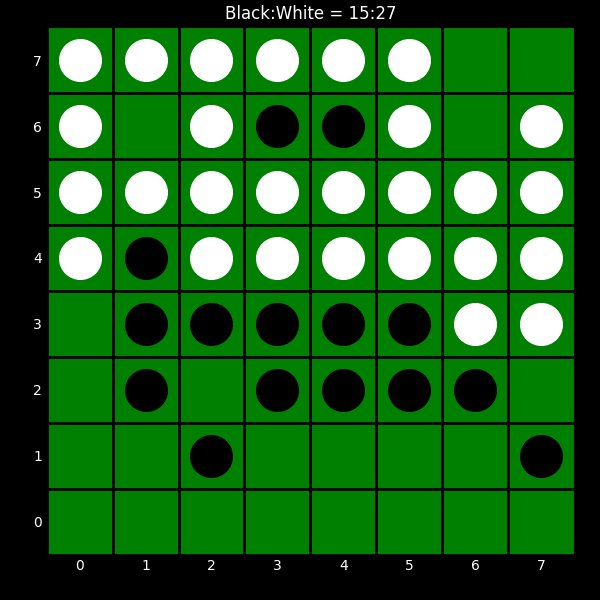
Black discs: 15
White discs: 27